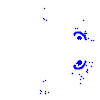
Particle: electron